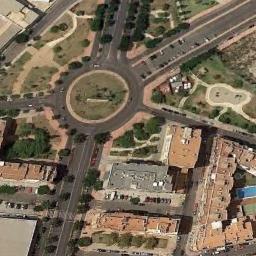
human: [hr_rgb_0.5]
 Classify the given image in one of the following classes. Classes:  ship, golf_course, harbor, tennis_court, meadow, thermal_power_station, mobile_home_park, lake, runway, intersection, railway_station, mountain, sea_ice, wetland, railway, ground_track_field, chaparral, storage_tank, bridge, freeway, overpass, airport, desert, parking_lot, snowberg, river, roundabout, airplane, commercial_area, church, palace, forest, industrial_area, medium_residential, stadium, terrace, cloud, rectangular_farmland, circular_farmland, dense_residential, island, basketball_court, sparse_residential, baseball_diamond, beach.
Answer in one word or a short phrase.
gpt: roundabout